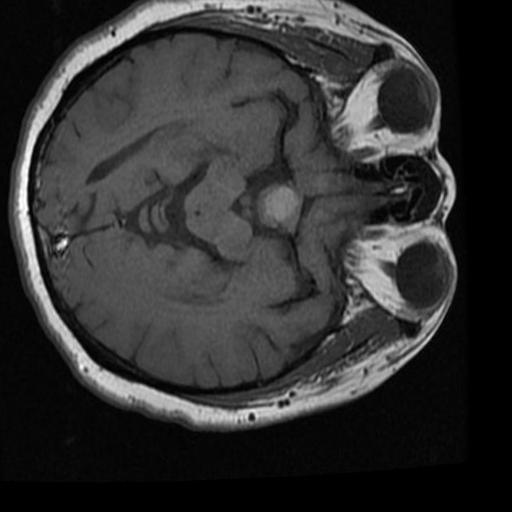
Label: brain_tumor